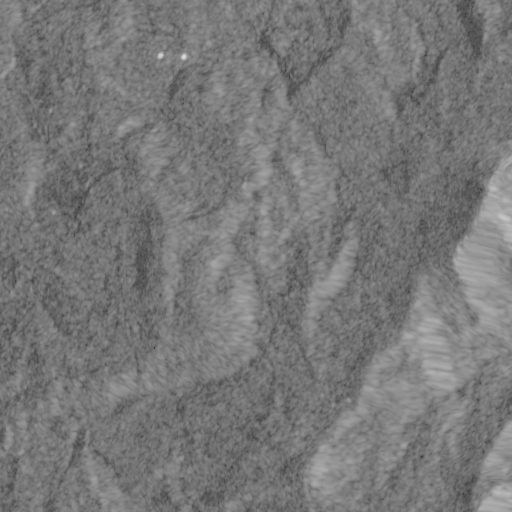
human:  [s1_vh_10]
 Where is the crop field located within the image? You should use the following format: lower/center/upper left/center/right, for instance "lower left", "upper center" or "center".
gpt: The crop field is located in the center of the image.
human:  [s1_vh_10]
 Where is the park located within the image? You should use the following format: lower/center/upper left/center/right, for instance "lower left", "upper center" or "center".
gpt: The park is located in the upper left of the image.
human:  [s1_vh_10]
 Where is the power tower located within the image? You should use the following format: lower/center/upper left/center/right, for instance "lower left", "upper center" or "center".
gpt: The power tower is located in the upper left of the image.
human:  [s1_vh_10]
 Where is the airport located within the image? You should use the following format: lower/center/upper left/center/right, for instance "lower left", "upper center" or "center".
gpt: There is no airport in the image.

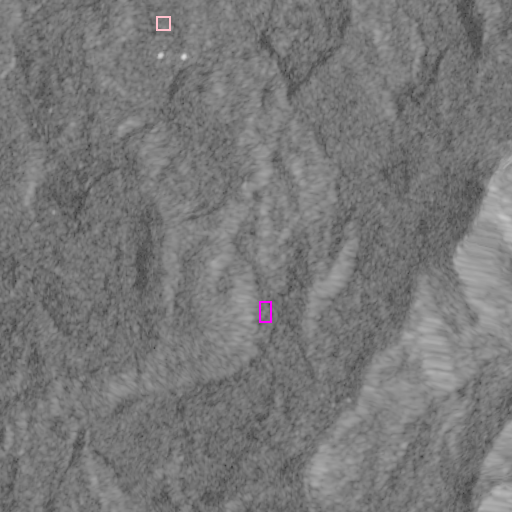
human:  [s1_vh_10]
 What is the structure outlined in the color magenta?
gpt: The structure outlined in magenta is a crop field.
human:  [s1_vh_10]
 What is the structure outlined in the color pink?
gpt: The structure outlined in pink is a park.
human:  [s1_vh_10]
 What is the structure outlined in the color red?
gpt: There is no red outline.